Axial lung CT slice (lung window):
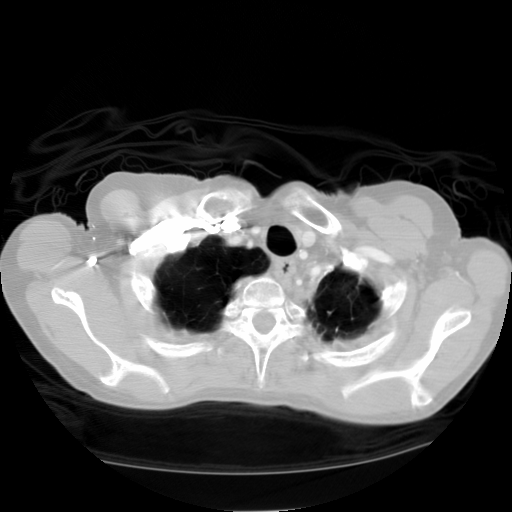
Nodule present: no